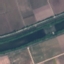
Land use / land cover: River